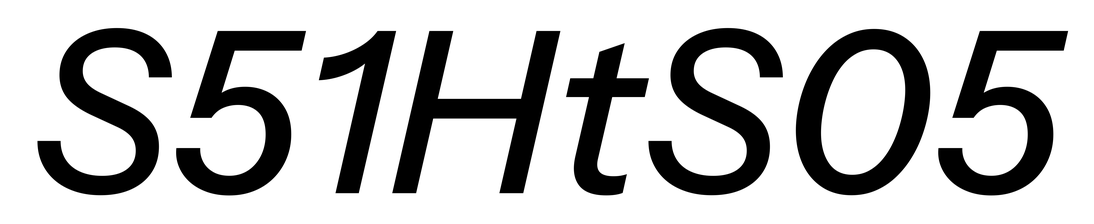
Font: InstrumentSans-Italic_Medium_Italic